Question: I have the following tables

The keywords table
'''
CREATE TABLE trigger_keyword
(
id bigint NOT NULL,
keyword text NOT NULL,
CONSTRAINT trigger_keyword_id PRIMARY KEY (id)
)
'''
This is the bridge table
'''
CREATE TABLE trigger_keyword_trigger_message
(
trigger_keyword_id bigint NOT NULL,
trigger_message_id bigint NOT NULL,
CONSTRAINT trigger_keyword_trigger_message_trigger_keyword_id_fkey FOREIGN KEY (trigger_keyword_id)
REFERENCES public.trigger_keyword (id) MATCH SIMPLE
ON UPDATE CASCADE
ON DELETE NO ACTION,
CONSTRAINT trigger_keyword_trigger_message_trigger_message_id_fkey FOREIGN KEY (trigger_message_id)
REFERENCES public.trigger_message (id) MATCH SIMPLE
ON UPDATE CASCADE
ON DELETE NO ACTION
)
'''
The message table
'''
CREATE TABLE trigger_message
(
id bigint NOT NULL,
message text NOT NULL,
CONSTRAINT trigger_message_id PRIMARY KEY (id)
)
'''
I have a list of strings outside of the PostgreSQL database, which I will run in a loop.
Let's assume we have the following keywords in the 'trigger_keyword' table
The trigger_keyword table
'''
id keyword
----------------------------------------
1 hi
2 hello
3 the weather
4 the climate
'''
The trigger_message table
'''
id message
-----------------------------------------
1 Hi how is your day?
2 Hello, have a wonderful day
3 Looks sunny today
4 Excellent, no rain today
5 looks like we'll have showers today
'''
Let's say one of our strings is 'Hi Robot!', then the SQL query should return 'Hi how is your day?' or 'Hello, have a wonderful day'; it should pick one of them randomly. It should do the same if the string contained 'hello robot' instead of 'hi robot' since both 'hi' and 'hello' are in the keywords table.
And if the string contains 'tell me the weather' then the SQL query should return 'Looks sunny today' or 'Excellent, no rain today' or 'looks like we'll have showers today' randomly.
I assume I would have to use full text search for this?
It's my first time using a bridge table, do I manually insert the relations in the bridge table?
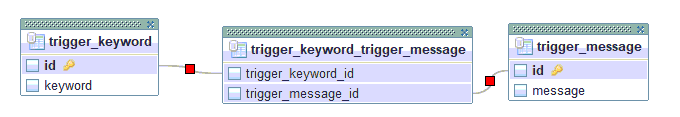
Answer: You should define a primary key constraint on the "bridge" table that contains both columns.
Full text search as indicated in <URL> is one way to do this.
To randomly pick one result row, you can append the following to the query:
'''
ORDER BY random() LIMIT 1
'''
To insert into the tables, you could use a 'DEFAULT' clause with a sequence in the definition of the 'id' columns and use 'INSERT ... RETURNING' to get the values for the bridge table.